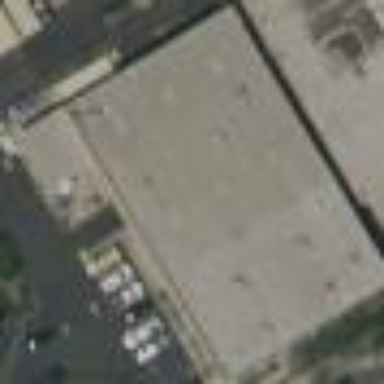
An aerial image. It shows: Industrial building used as car wash.